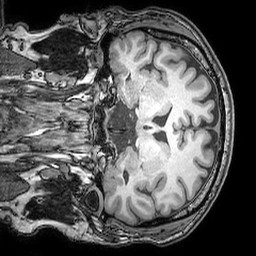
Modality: T1w
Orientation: coronal
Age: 32
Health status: ill
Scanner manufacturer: philips
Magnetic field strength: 3 T
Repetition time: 0.007 s
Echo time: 0.0035 s